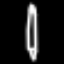
Label: pencil